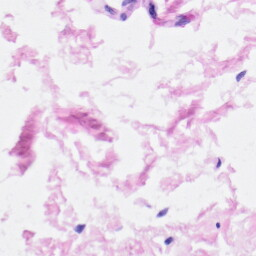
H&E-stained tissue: Heart